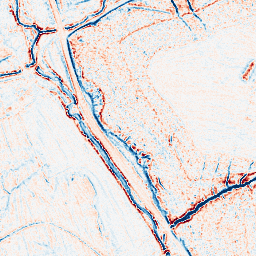
Category: edge_preserving
Decomposition family: anisotropic_diffusion
Decomposition parameters: iterations: 5
kappa: 50
gamma: 0.2
Upsampling method: cubic_mitchell
Upsampling parameters: scale: 8
Upsampling scale: 8